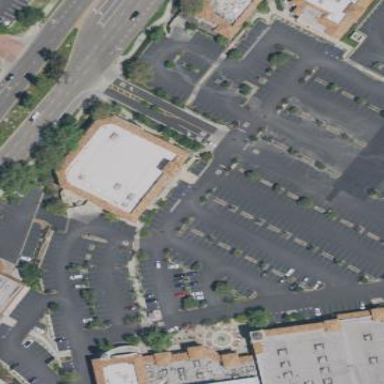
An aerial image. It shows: Retail building that is clothes shop.